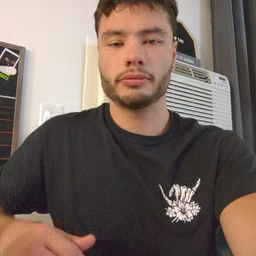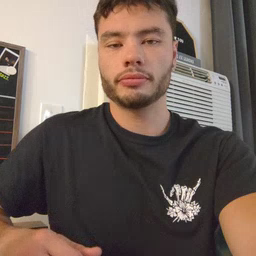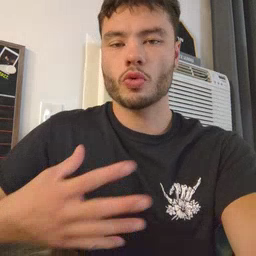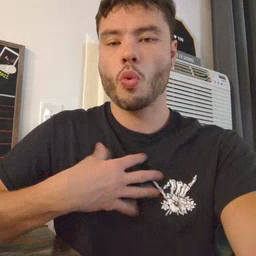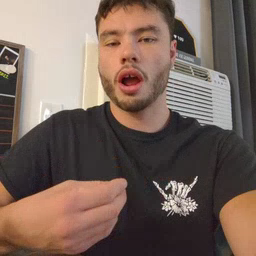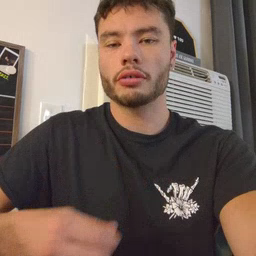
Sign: white